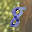
Label: 8